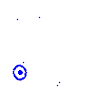
Particle: pion